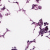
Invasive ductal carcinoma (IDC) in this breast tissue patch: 0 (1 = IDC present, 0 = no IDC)